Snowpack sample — Rabbit Ears Pass, Jackson County, Colorado, USA (12/17/25, 1:08 PM MST)
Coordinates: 40.387, -106.625
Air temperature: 34 °F
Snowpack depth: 46 cm
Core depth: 10 cm
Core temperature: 30.2 °F
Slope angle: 6°, slope face: 165°
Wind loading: medium
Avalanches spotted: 0
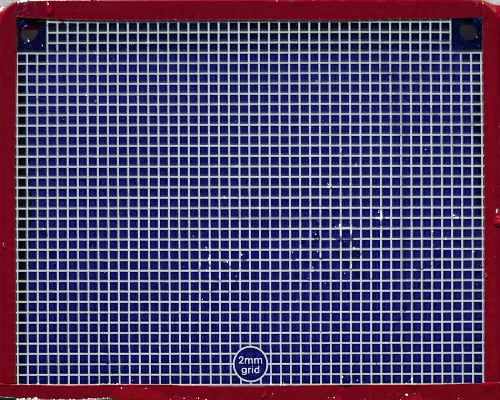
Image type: profile
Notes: No avalanches spotted nearby, although collected in a meadowy area with minimal risk on this face of the pass.